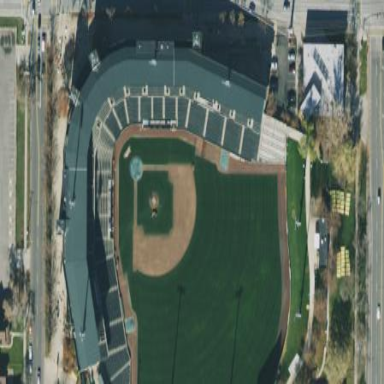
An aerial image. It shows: Commercial building located near baseball stadium.